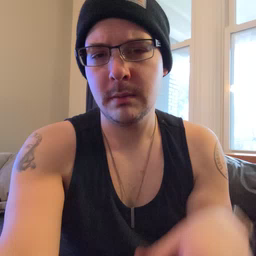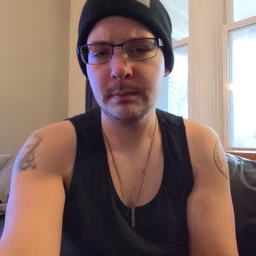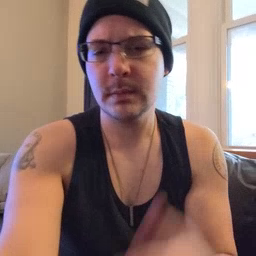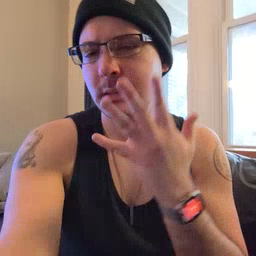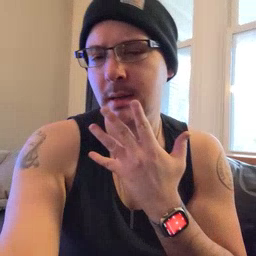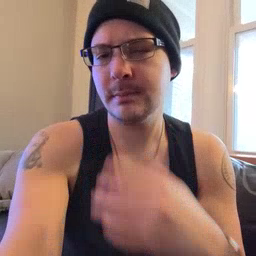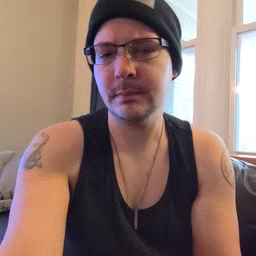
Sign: sad